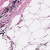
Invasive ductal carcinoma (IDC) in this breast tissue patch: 0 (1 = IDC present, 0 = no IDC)